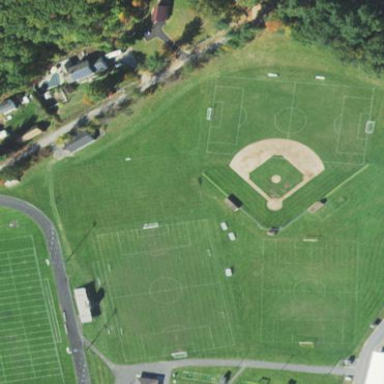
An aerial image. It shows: Baseball pitch for leisure and sports activities.